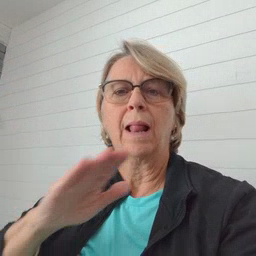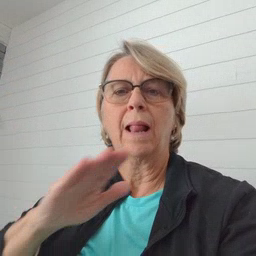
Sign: cow